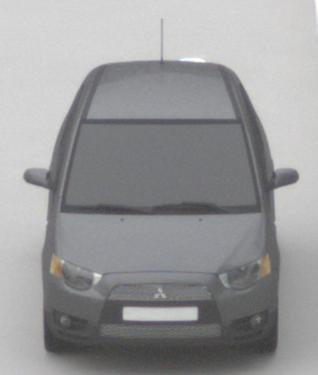
Make: Mitsubishi
Model: Colt 1.1
Detailed model: Colt (VI)
Model produced from: 2008/11
Model produced until: 2010/10
Doors: 3
Color: gray
Road condition: dry road
Daytime: morning or afternoon
Contrast: low contrast